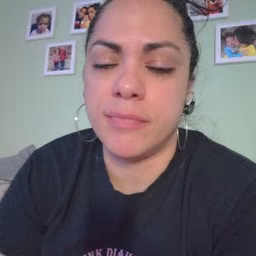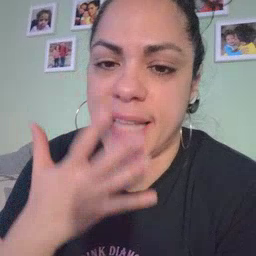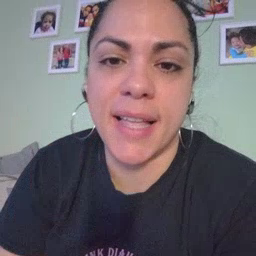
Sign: sad